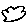
Label: cloud